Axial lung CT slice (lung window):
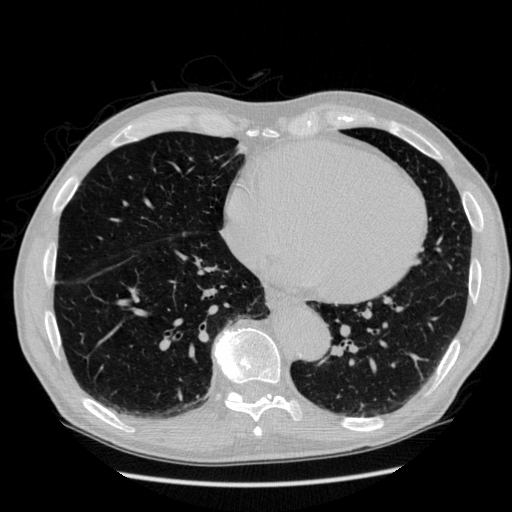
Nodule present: no